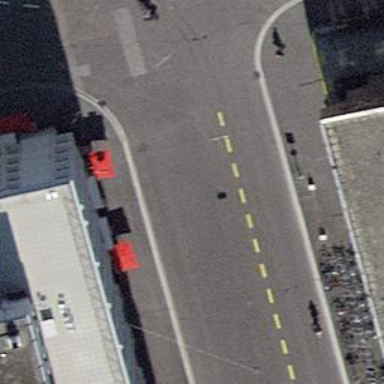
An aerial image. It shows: Unmarked crossing on asphalt footway.